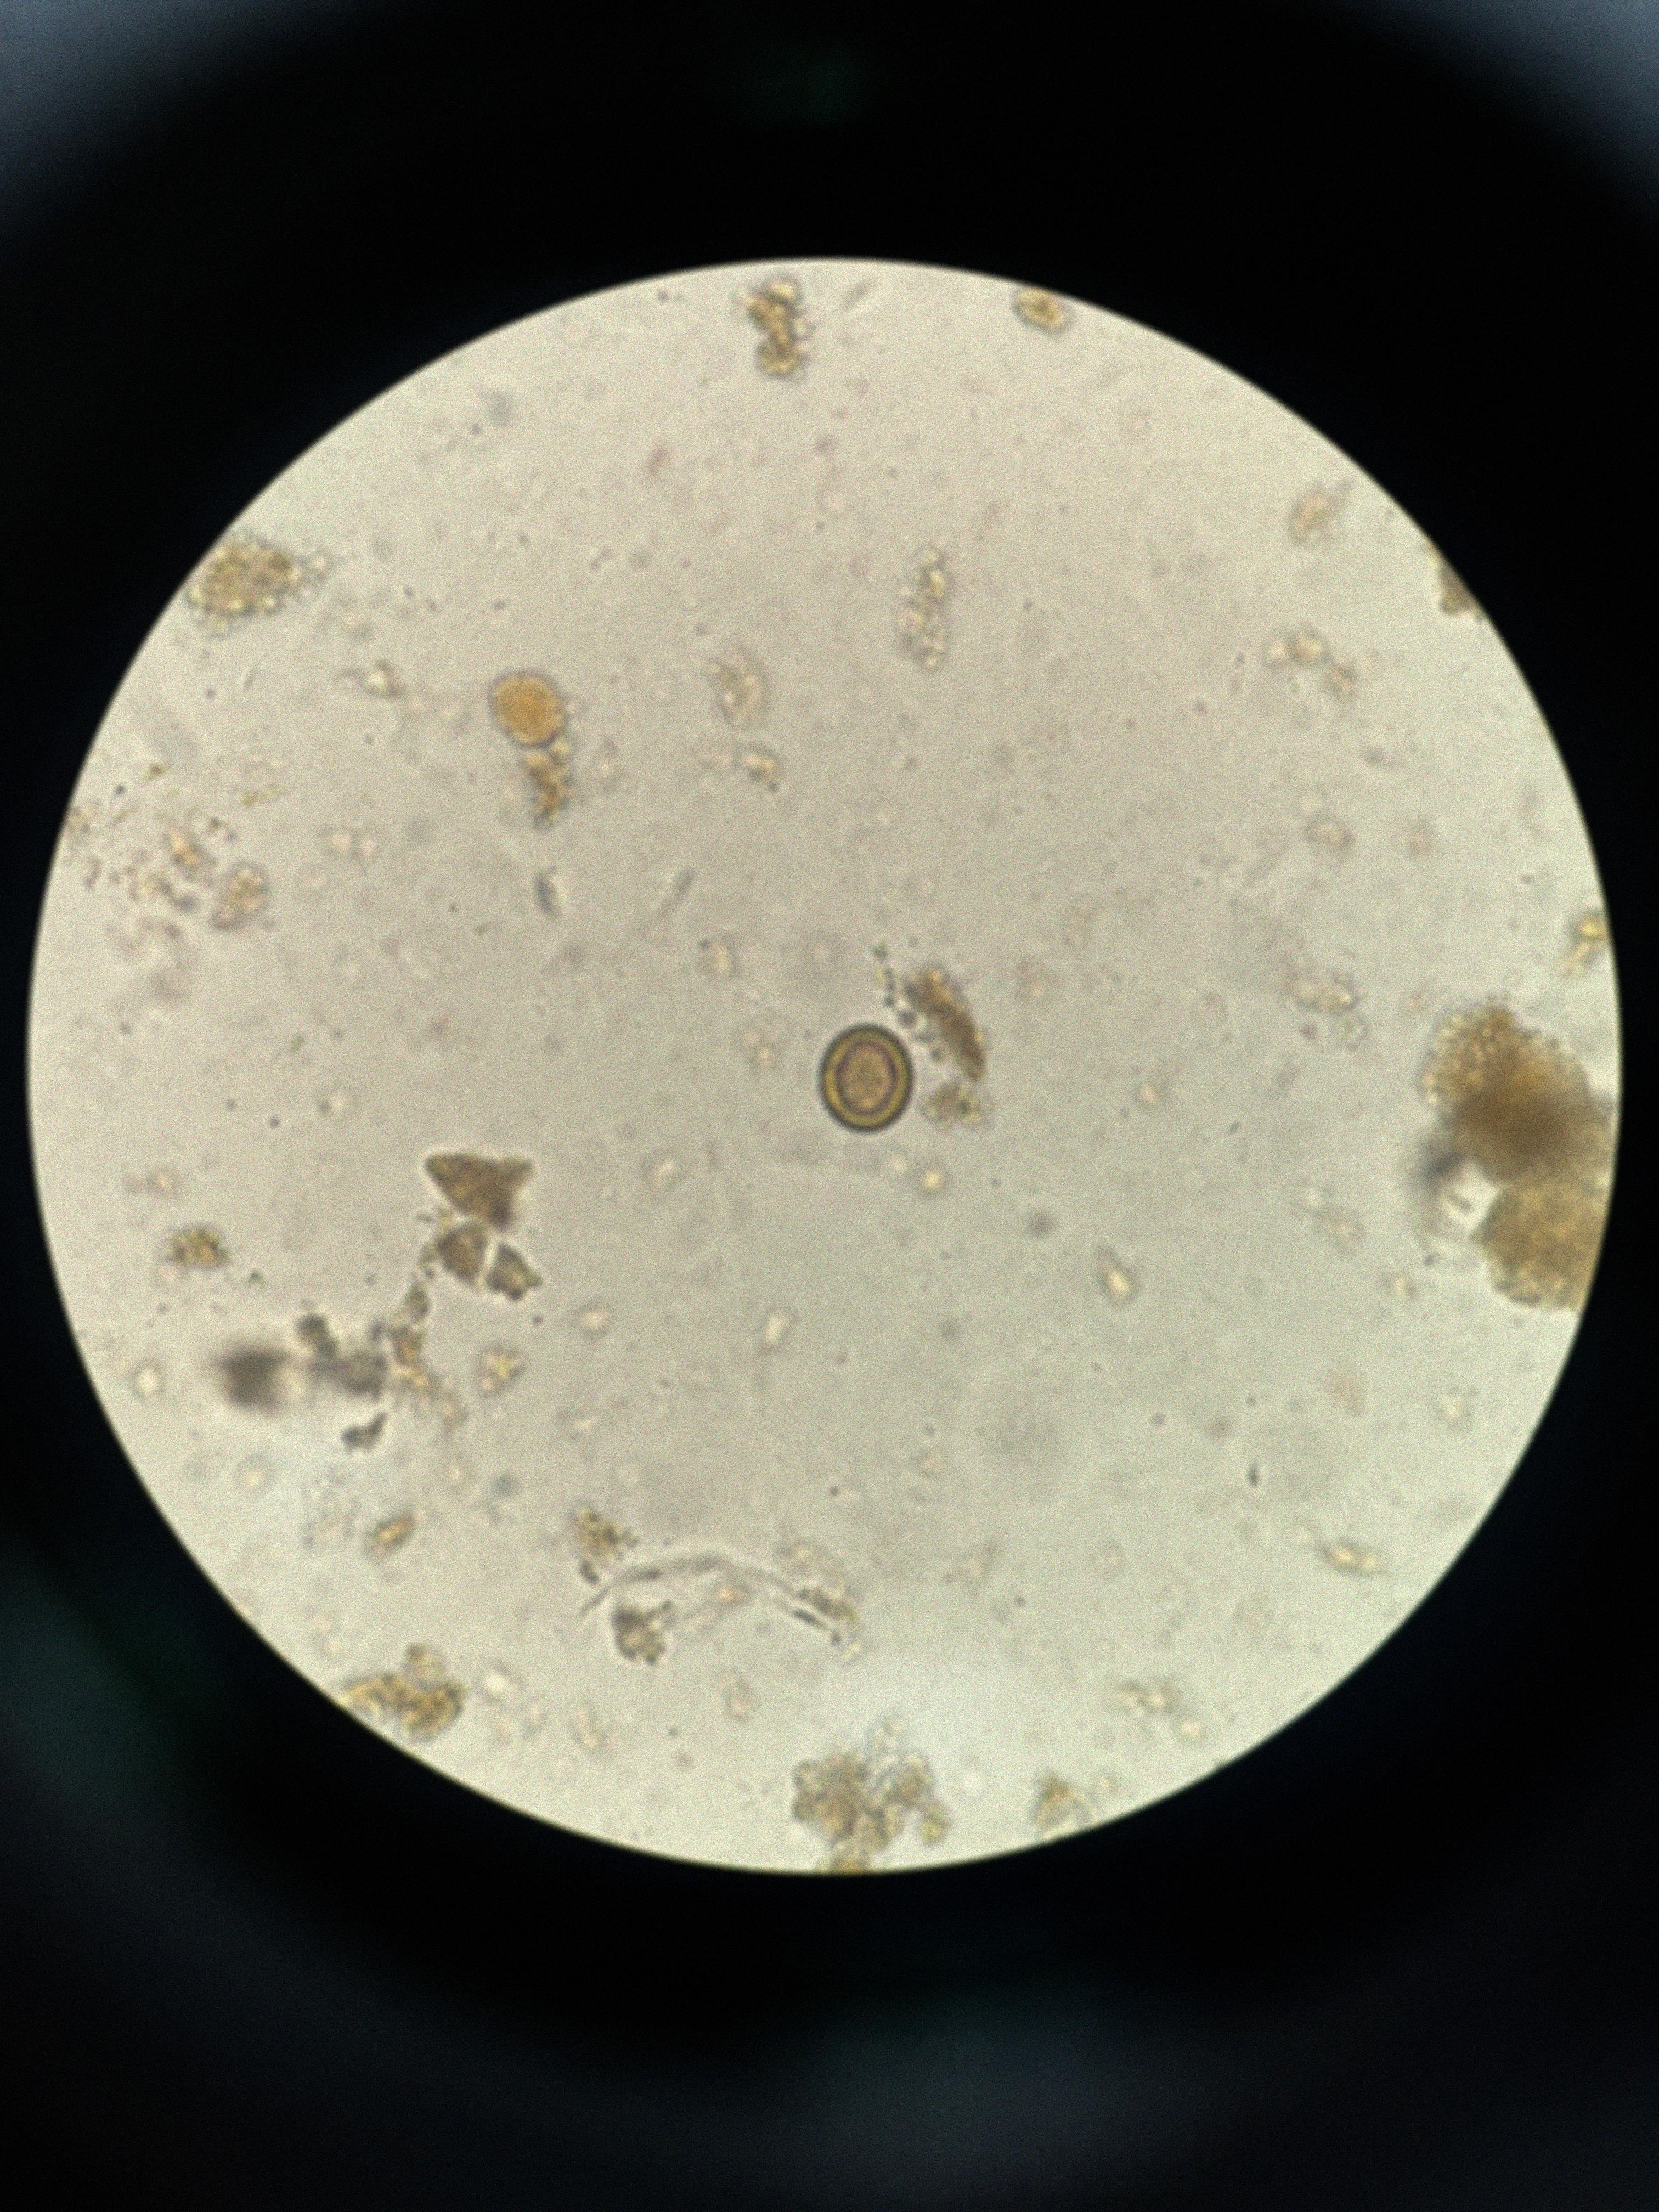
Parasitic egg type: Taenia spp. egg